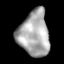
Tissue: lung
Cell type: Epithelial cells
Senescence score: 0.2234
Nuclear area (px): 1349
Mean DAPI intensity: 170.241